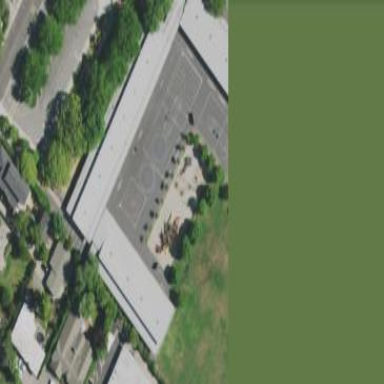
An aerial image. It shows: School.